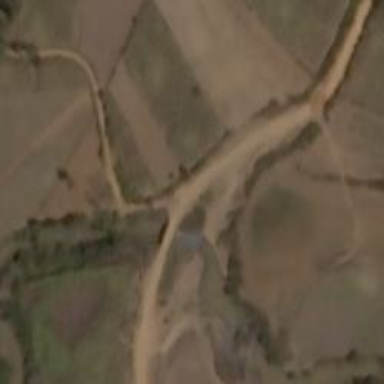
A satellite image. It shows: Unclassified road with bridge.